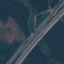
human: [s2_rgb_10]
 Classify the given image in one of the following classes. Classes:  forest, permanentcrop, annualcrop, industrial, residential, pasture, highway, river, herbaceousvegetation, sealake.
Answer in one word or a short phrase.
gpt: Highway